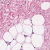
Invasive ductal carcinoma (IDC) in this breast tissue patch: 0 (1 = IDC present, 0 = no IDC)